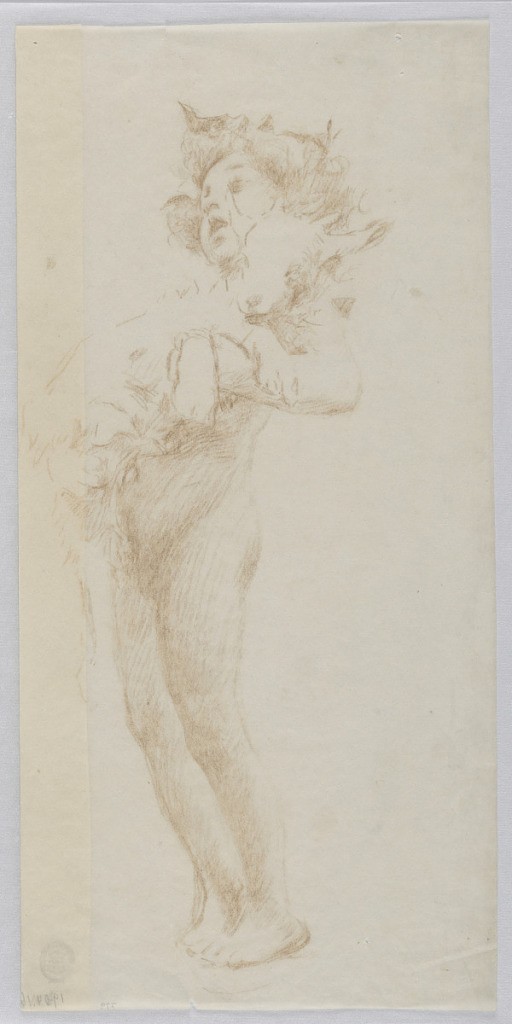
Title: Study for standing boy with kid, “Vintage Festival,” Mendelssohn Glee Club, New York, NY
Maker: Robert Frederick Blum, American, 1857–1903
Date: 1895–1898
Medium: Brown pastel crayon on tracing paper
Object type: Drawing
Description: Young male figure standing slightly turned to the right, holding kid with both arms. Shown in full length. Over the boy's left hand hangs the left foreleg of the kid, the right one crossing his forearm.